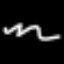
Label: squiggle